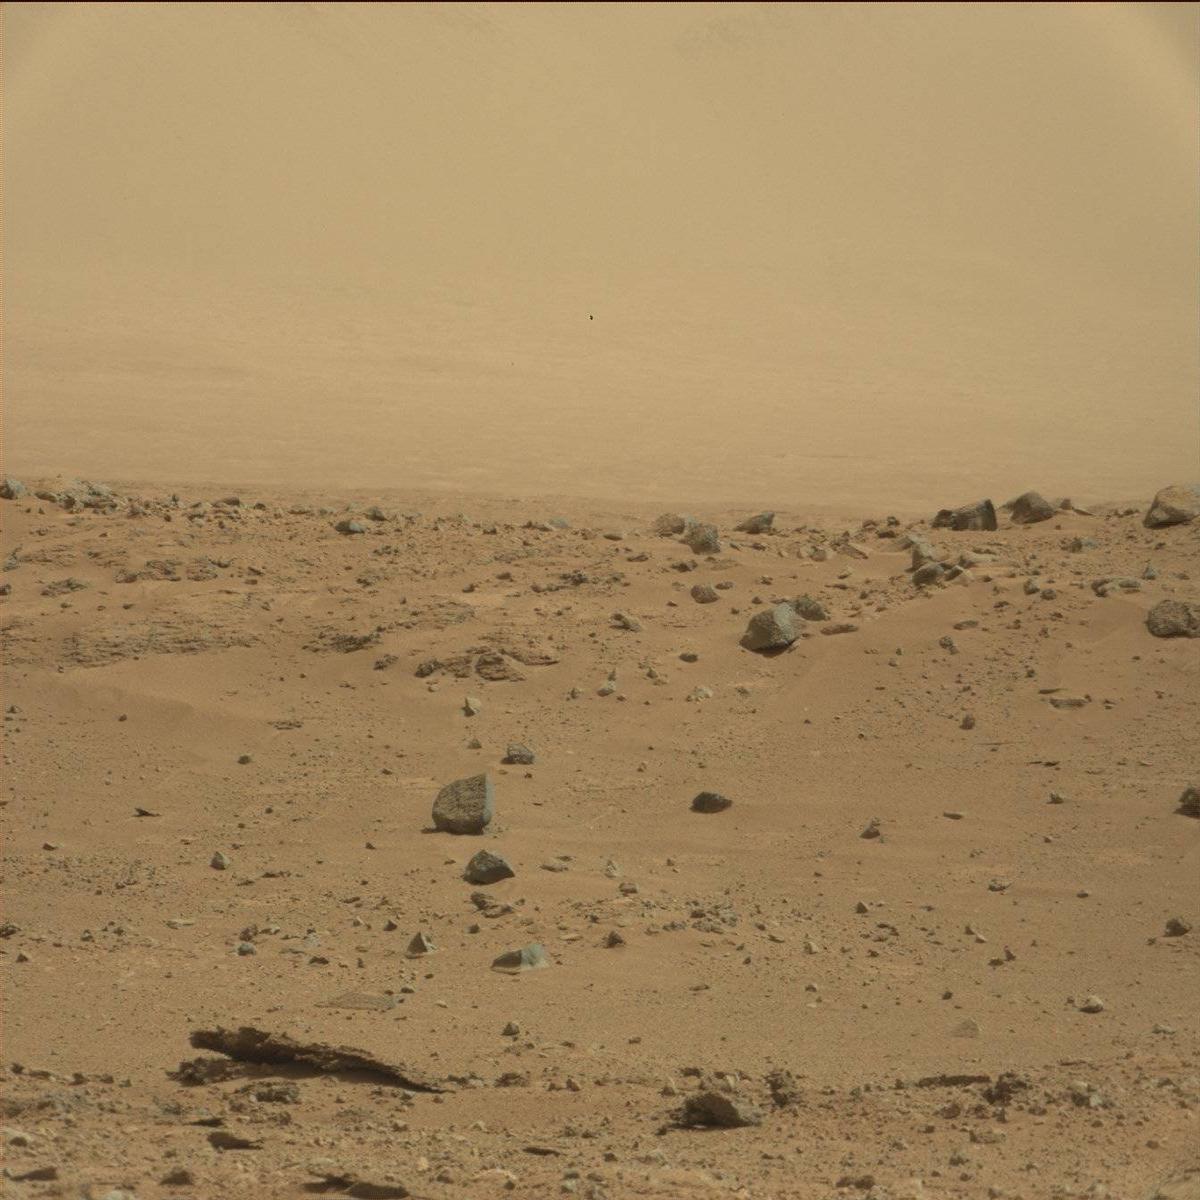
Terrain classes present: Bedrock, Ridge, Rock, Sand / Soil